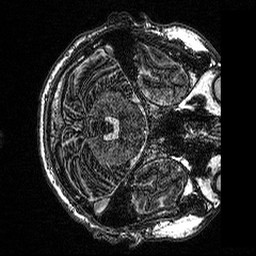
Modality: MP2RAGE
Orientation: axial
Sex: male
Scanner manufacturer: siemens
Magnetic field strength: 3 T
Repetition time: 5 s
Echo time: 0.00292 s